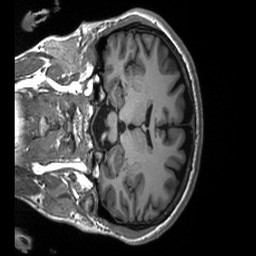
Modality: T1w
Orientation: coronal
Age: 37
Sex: female
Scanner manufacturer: siemens
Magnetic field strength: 3 T
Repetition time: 2.53 s
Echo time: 0.00219 s